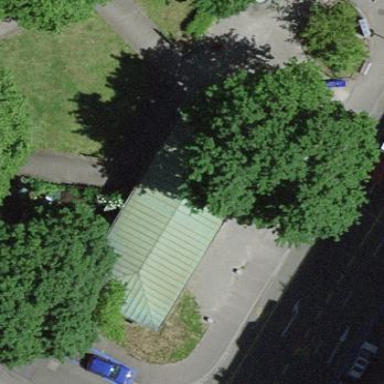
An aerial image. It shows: Building with toilets inside.